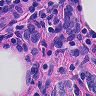
Metastatic tissue present: yes